Question: I am not a person with the Google glass and I am not a person registered glass explorer. It seems like we can't develop for glass at the moment. - <URL>

Is this is it or is there another way around? I have seen a post from another member, developing a prototype with the playground. He mentioned about "uploading" HTML files to the playground, so, I also need to develop a UI prototype. But I have never seen a way to upload anything to play ground rather than typing just text in text box next to the play ground window.
Once we develop with playground (if possible) can we simply plug it to glass or do we have to redesign and develop everything with Mirror API or glass GDK ?
Can someone please help me with this?
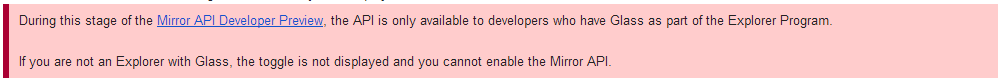
Answer: It's correct that you can't upload something to the playground. You can use the playground to test the layout of your cards and see how they will be displayed on Glass, you can't really do much more than that if you don't have access to the Mirror API.
I would suggest you take a look at <URL> which lets you host your own clone of the Mirror API on App Engine with almost equivalent features and a browser-based emulator, which should allow you to develop Glassware that should run on Glass with minimal to no changes necessary, once you have access to the real Mirror API.